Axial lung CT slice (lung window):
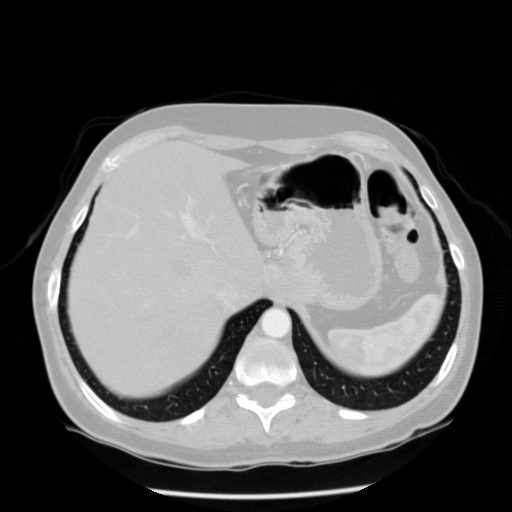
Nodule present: no